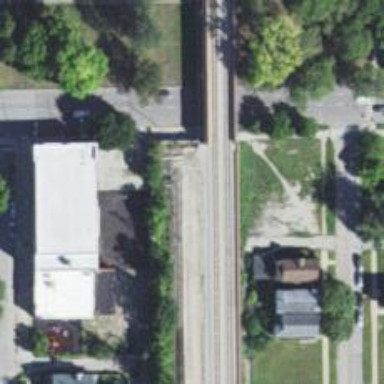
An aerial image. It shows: Abandoned railway.